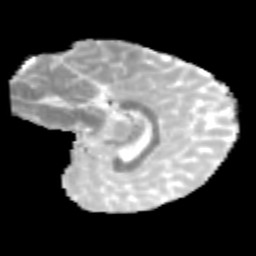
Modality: MD
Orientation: sagittal
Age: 10
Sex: female
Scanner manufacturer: siemens
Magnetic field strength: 3 T
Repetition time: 3.8 s
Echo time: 0.07 s